Question: I'd like to get the "Distance" value for a given "LapTimeSeconds" that isn't present in the table, is there any way to do that?
Maybe using interpolation? But how? Thanks in advance
'''
# Something like this?
driver1_tel.loc[(driver1_tel["LapTimeSeconds"] == (3.0)]
'''

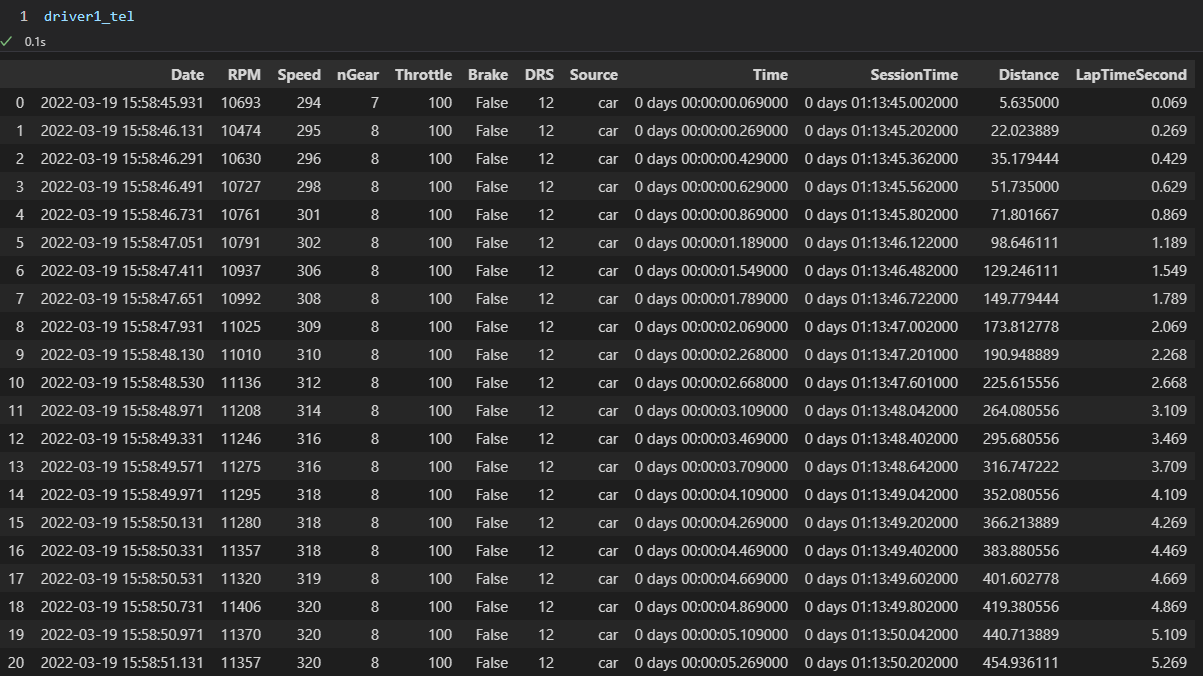
Answer: You could just use scipy's interpolate function on the columns of interest. From looking at what you have written it would go something like:
'''
from scipy import interpolate
x = df.LaptimeSecond
y = df.Distance
f = interpolate.interp1d(x, y)
ynew = f(3)
'''
The variable ynew would give you the interpolated distance for a laptime of 3 seconds.